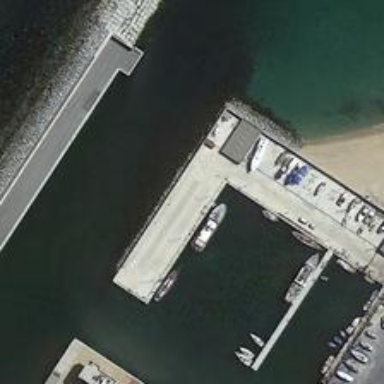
Some boats are in a port near a piece of water .